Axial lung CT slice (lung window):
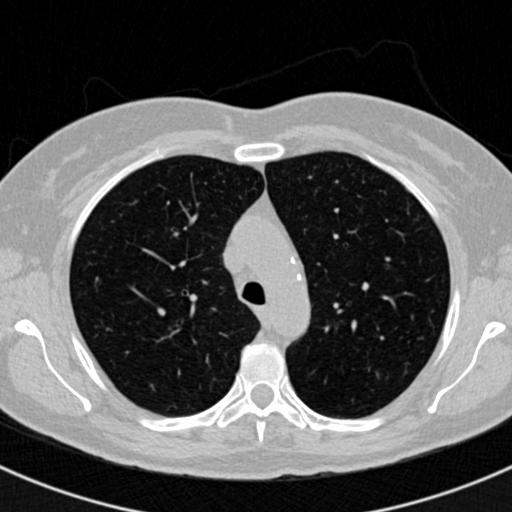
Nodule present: no